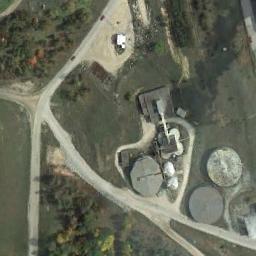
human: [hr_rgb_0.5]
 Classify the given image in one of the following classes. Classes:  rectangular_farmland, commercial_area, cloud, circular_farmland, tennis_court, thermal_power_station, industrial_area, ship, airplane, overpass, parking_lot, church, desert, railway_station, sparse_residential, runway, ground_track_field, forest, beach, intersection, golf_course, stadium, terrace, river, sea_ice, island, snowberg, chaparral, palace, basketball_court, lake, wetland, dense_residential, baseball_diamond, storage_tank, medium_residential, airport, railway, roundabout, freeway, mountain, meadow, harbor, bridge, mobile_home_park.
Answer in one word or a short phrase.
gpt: storage_tank